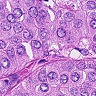
Metastatic tissue present: yes